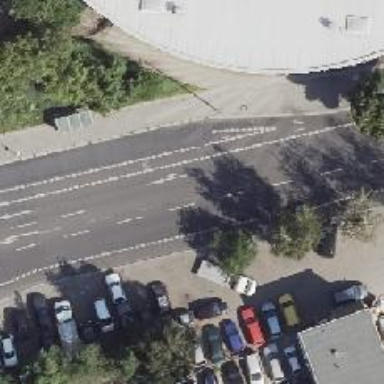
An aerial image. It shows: Tertiary road with asphalt surface. There are lanes marked for cyclists on both sides of the road.